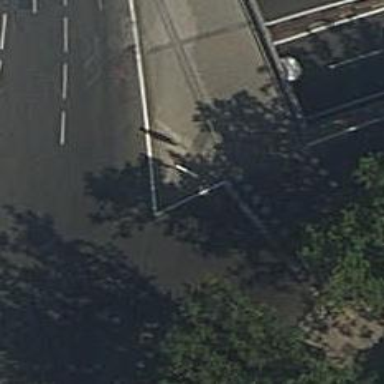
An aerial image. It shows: Crossing with traffic signals.